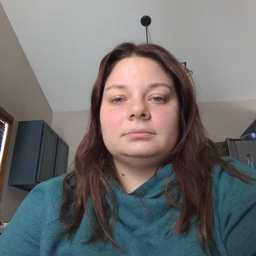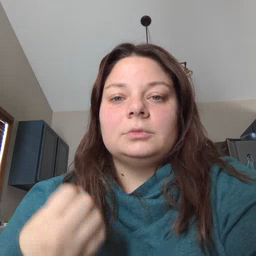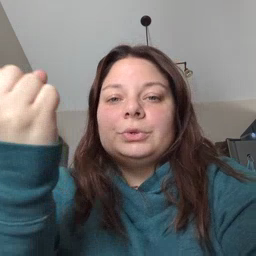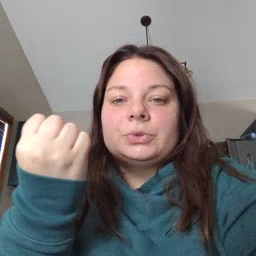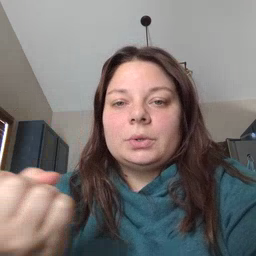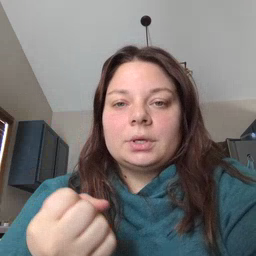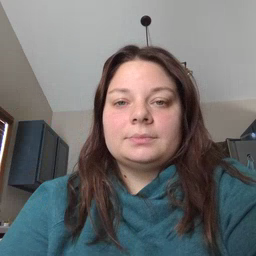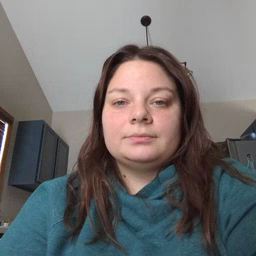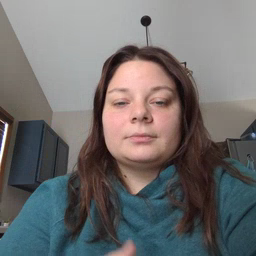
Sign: drawer